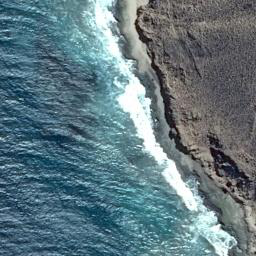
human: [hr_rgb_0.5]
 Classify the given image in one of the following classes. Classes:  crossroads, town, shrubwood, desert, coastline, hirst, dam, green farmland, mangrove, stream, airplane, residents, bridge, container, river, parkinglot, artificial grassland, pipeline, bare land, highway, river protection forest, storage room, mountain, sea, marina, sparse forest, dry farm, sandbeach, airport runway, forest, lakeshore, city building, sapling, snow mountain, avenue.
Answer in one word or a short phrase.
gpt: coastline